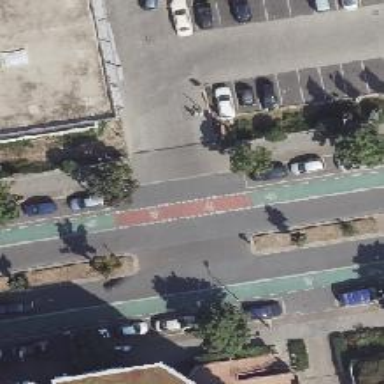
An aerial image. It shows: Tertiary road with asphalt surface. It is dual carriageway with parking allowed on the right side for driveway access.